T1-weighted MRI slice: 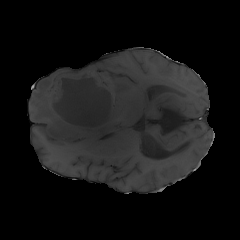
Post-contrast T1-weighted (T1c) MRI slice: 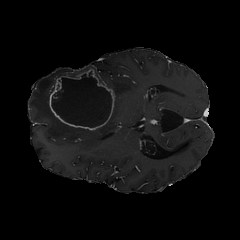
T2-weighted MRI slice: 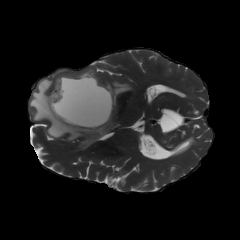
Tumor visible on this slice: yes